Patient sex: M
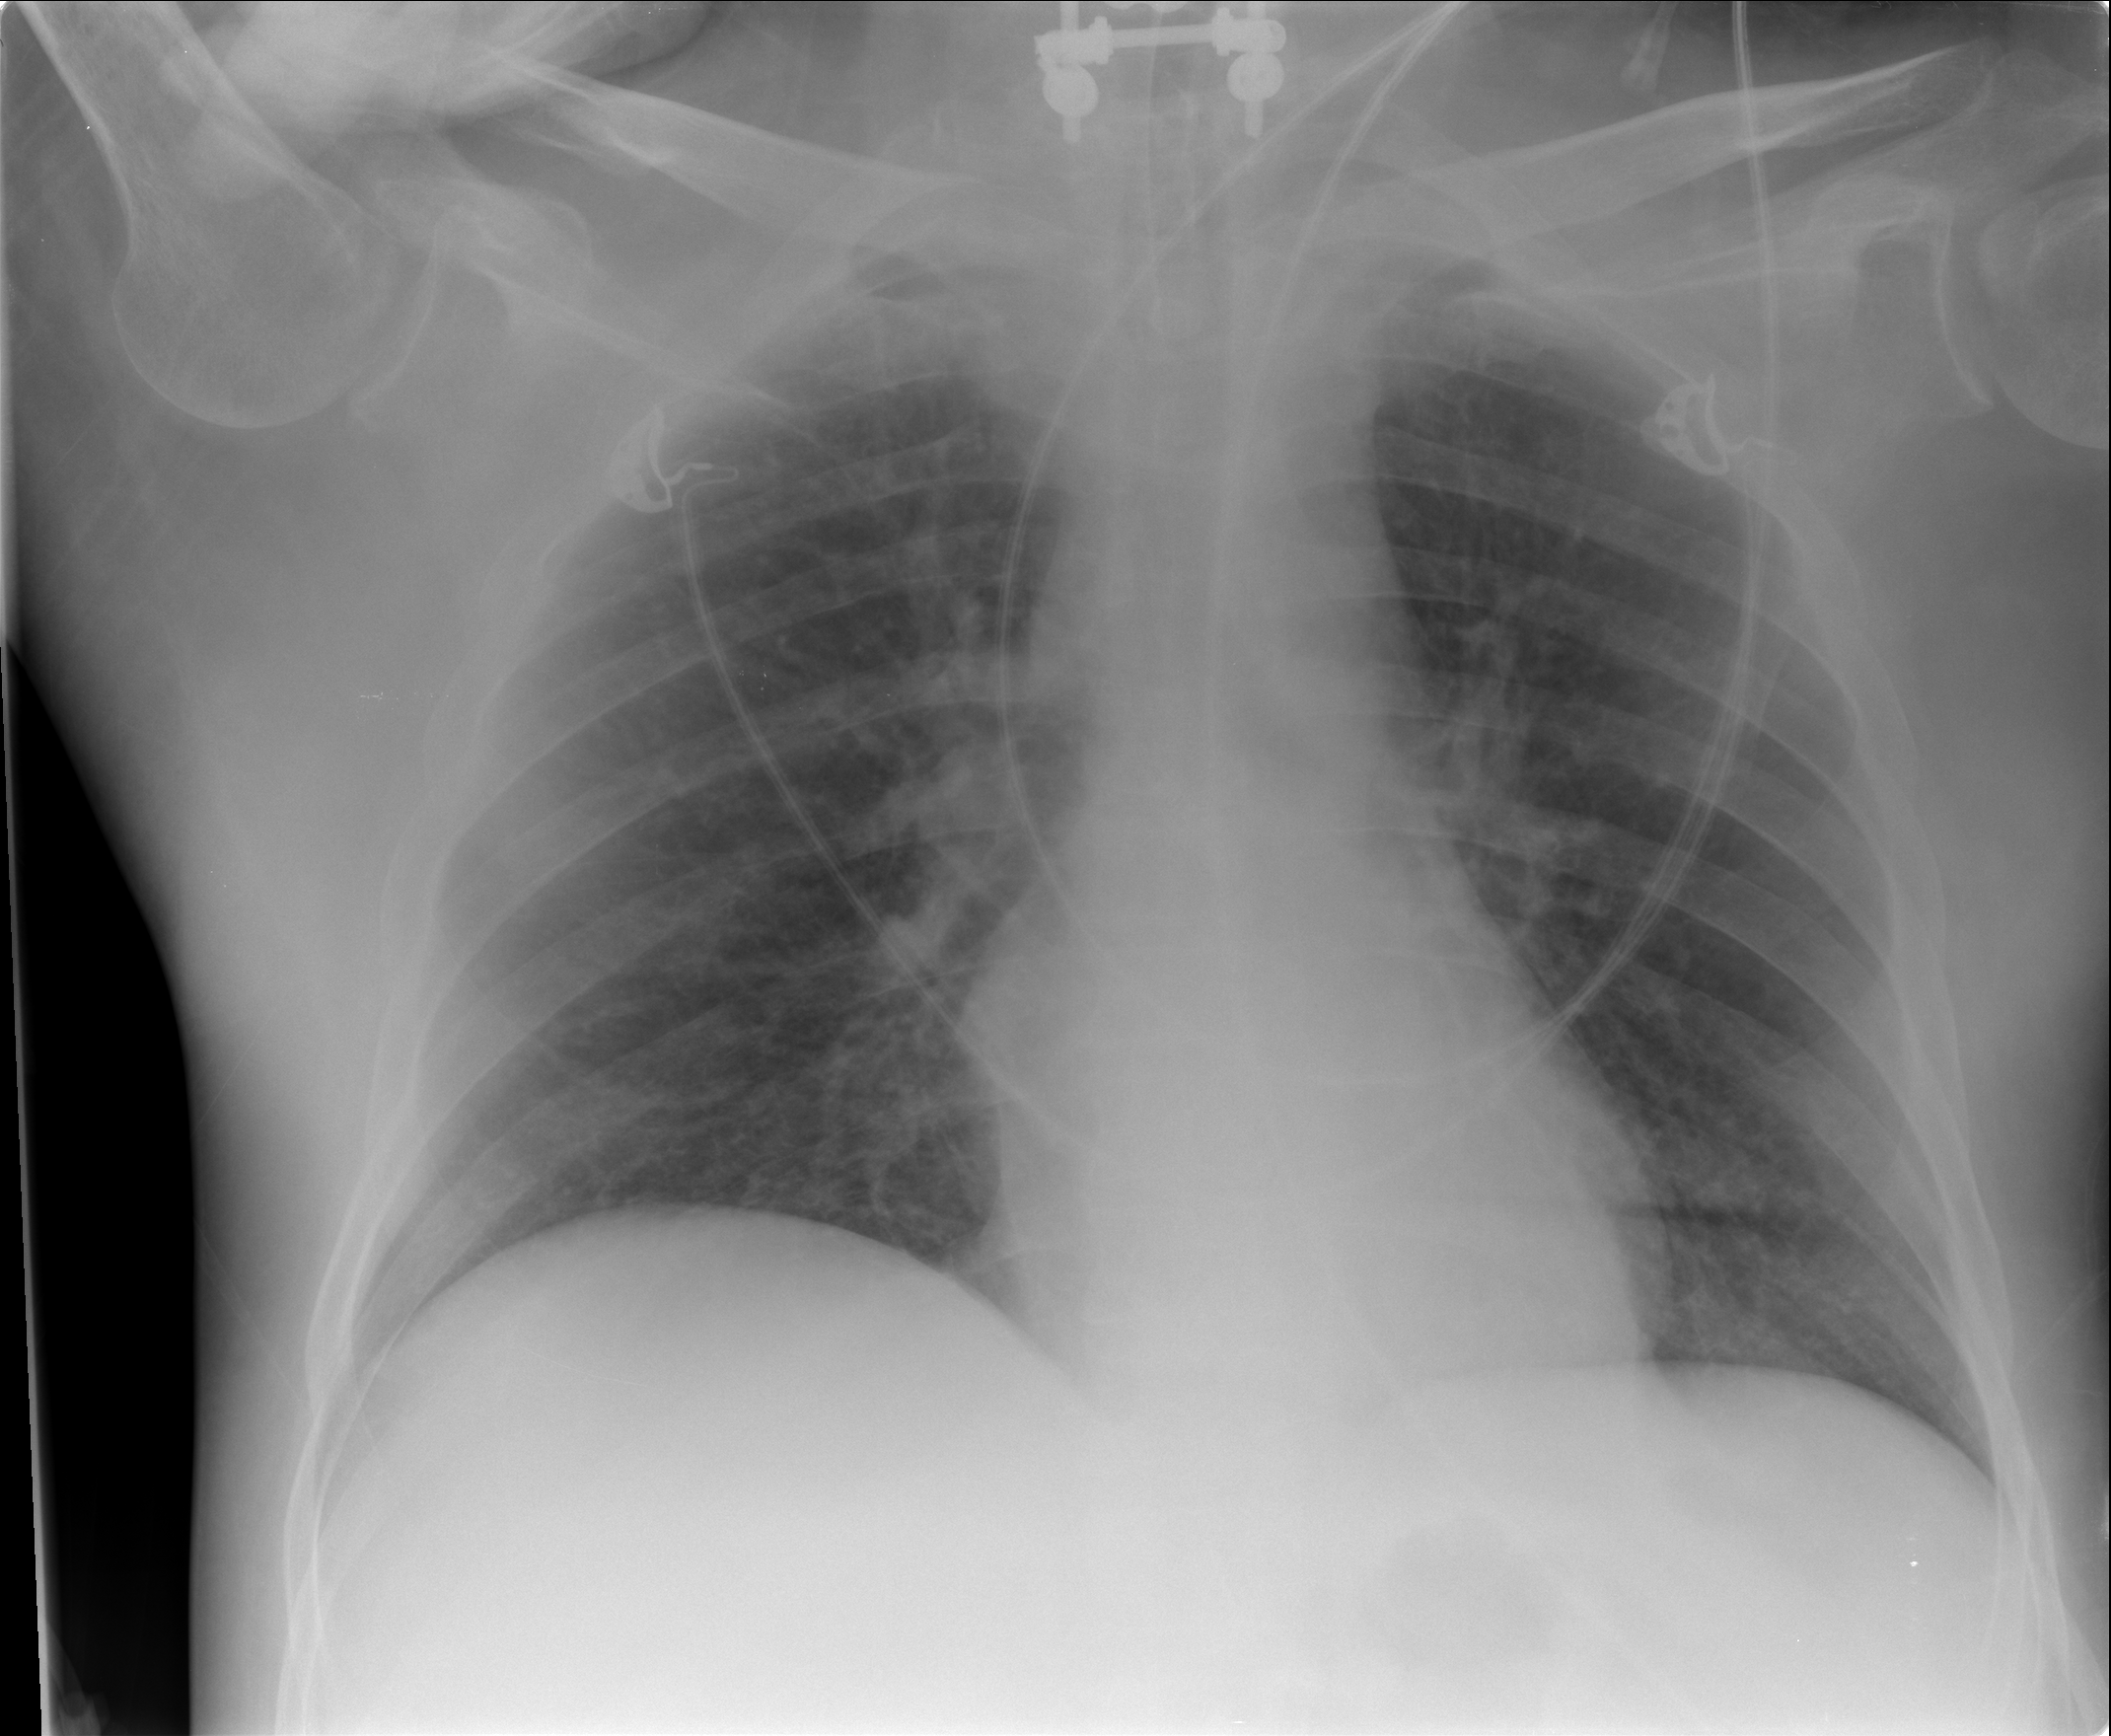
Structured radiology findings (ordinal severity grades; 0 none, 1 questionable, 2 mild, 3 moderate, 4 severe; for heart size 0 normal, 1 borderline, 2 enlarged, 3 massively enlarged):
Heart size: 0
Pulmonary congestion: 1
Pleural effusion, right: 0
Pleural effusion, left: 0
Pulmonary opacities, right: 0
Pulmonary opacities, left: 0
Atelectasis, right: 0
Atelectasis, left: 0